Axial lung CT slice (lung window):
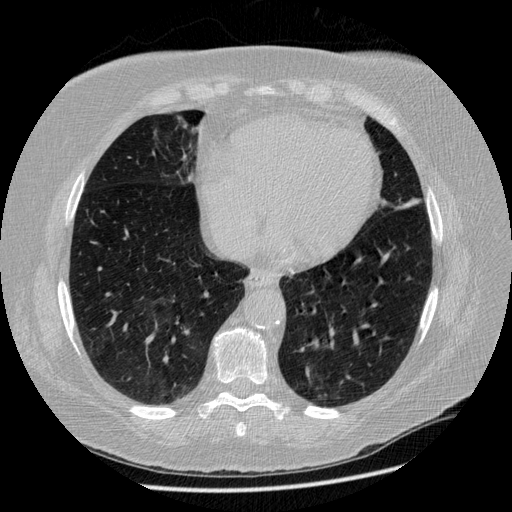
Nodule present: no